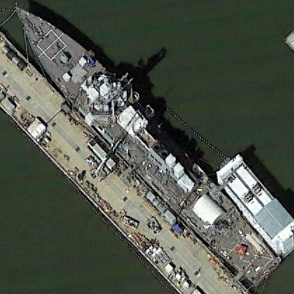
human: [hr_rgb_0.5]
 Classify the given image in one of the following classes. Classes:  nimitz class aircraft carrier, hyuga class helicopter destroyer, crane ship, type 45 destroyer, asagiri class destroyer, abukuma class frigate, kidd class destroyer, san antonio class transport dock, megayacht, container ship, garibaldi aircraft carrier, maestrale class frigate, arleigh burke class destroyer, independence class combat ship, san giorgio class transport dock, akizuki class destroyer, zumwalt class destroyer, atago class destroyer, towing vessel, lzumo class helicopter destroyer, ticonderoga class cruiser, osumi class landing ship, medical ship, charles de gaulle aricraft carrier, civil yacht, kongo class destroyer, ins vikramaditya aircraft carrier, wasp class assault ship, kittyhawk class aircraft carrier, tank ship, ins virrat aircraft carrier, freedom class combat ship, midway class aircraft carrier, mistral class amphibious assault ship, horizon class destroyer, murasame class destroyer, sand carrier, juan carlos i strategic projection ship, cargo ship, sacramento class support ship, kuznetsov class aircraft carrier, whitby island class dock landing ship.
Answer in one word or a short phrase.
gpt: Arleigh Burke class destroyer